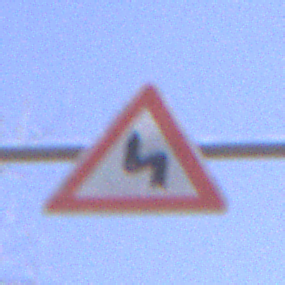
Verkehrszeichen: DoppelkurveZunaechstLinks
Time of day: Midday
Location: Outdoor (Nature)
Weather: Clear
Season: NotSpecified
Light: Natural